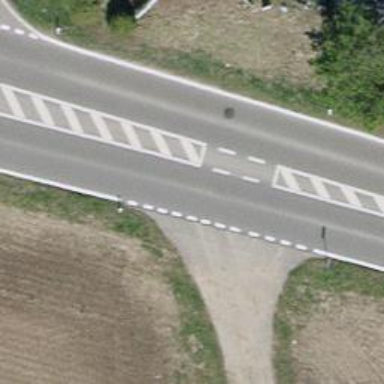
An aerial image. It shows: Secondary road with asphalt surface.